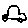
Label: car